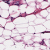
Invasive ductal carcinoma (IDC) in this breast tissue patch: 0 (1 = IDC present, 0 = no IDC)